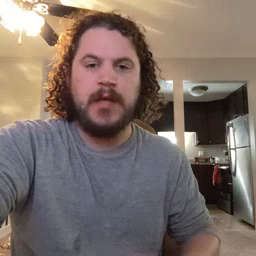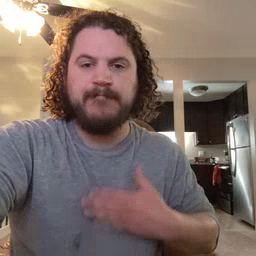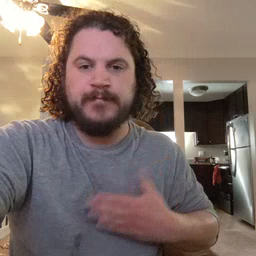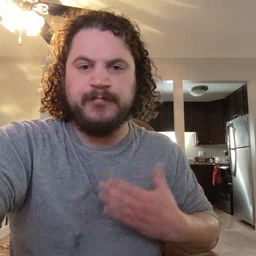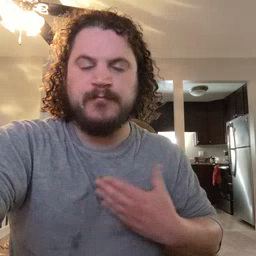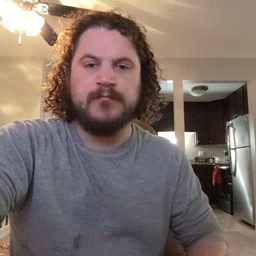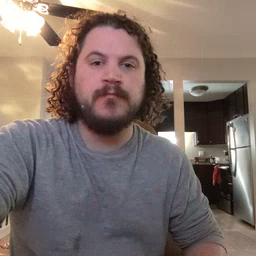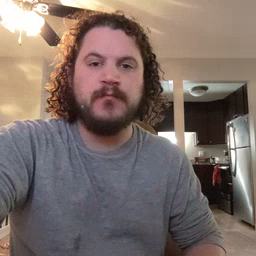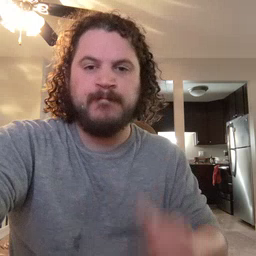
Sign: happy